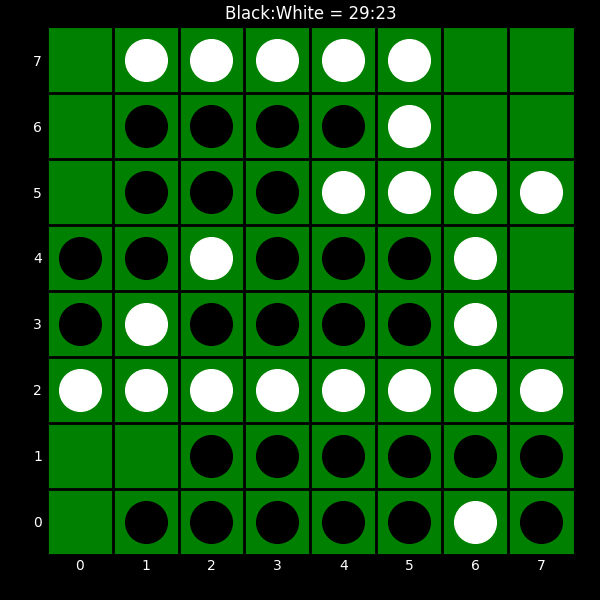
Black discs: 29
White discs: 23